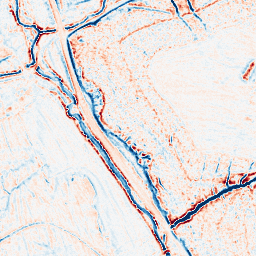
Category: edge_preserving
Decomposition family: bilateral
Decomposition parameters: d: 9
sigma_color: 150
sigma_space: 25
Upsampling method: sinc_blackman
Upsampling parameters: scale: 2
kernel_size: 8
Upsampling scale: 2